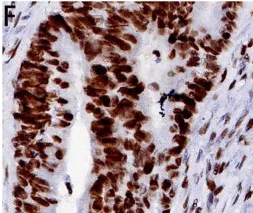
Histopathological findings of rectal mass. ; and MSH6 Magnification 200x.
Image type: pathology (immunostaining)